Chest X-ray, PA view. Patient: 16 years old, sex M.
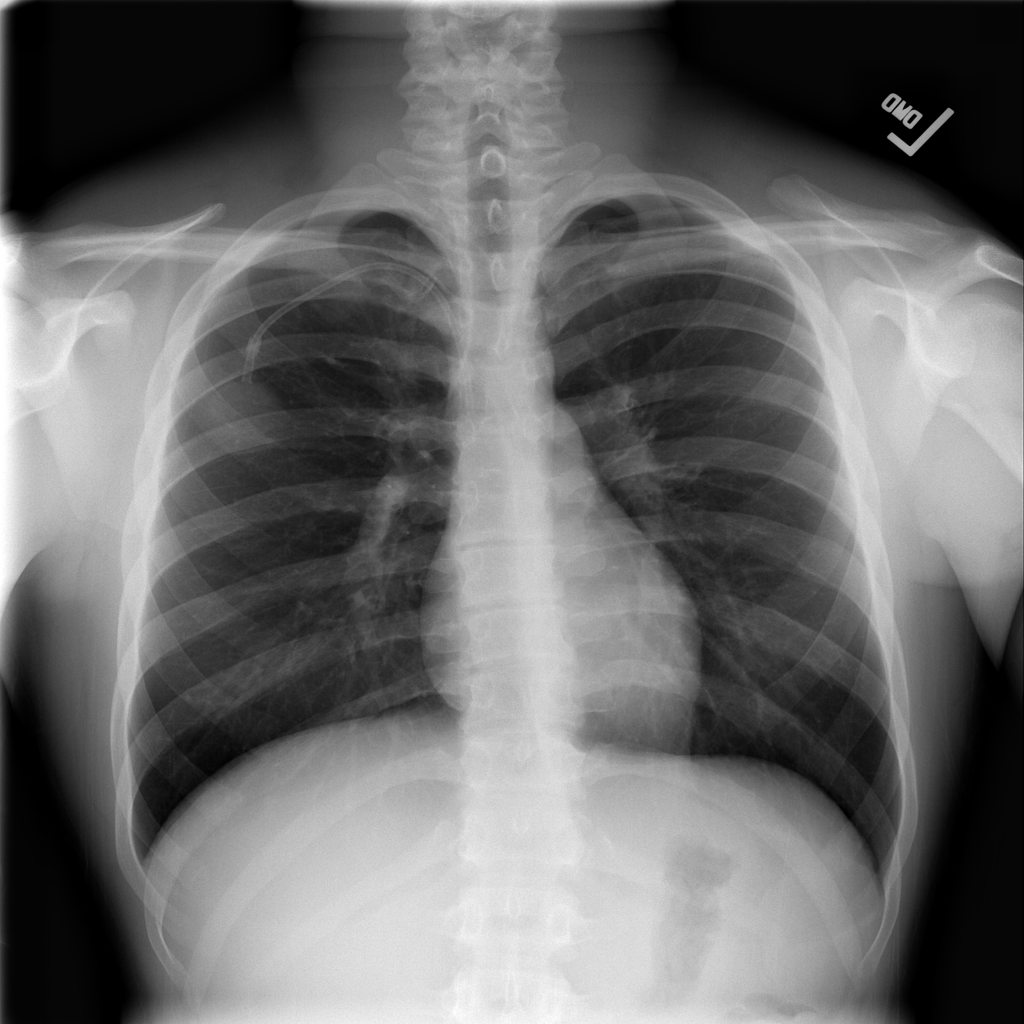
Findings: No Finding